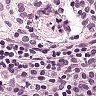
Metastatic tissue present: no